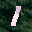
Label: 1